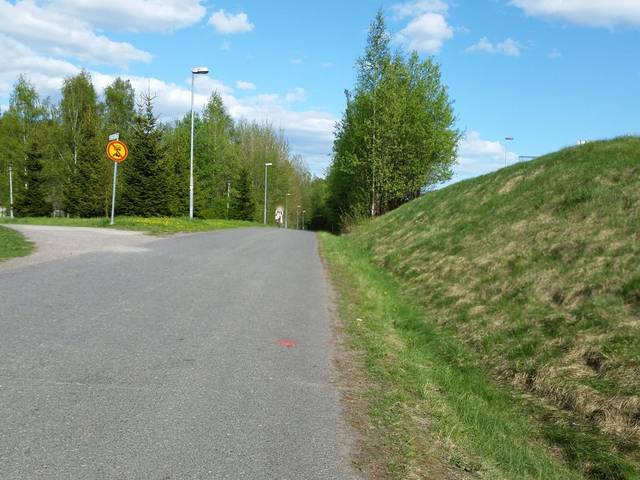
Region: Finland
Coordinates: 60.169, 24.785